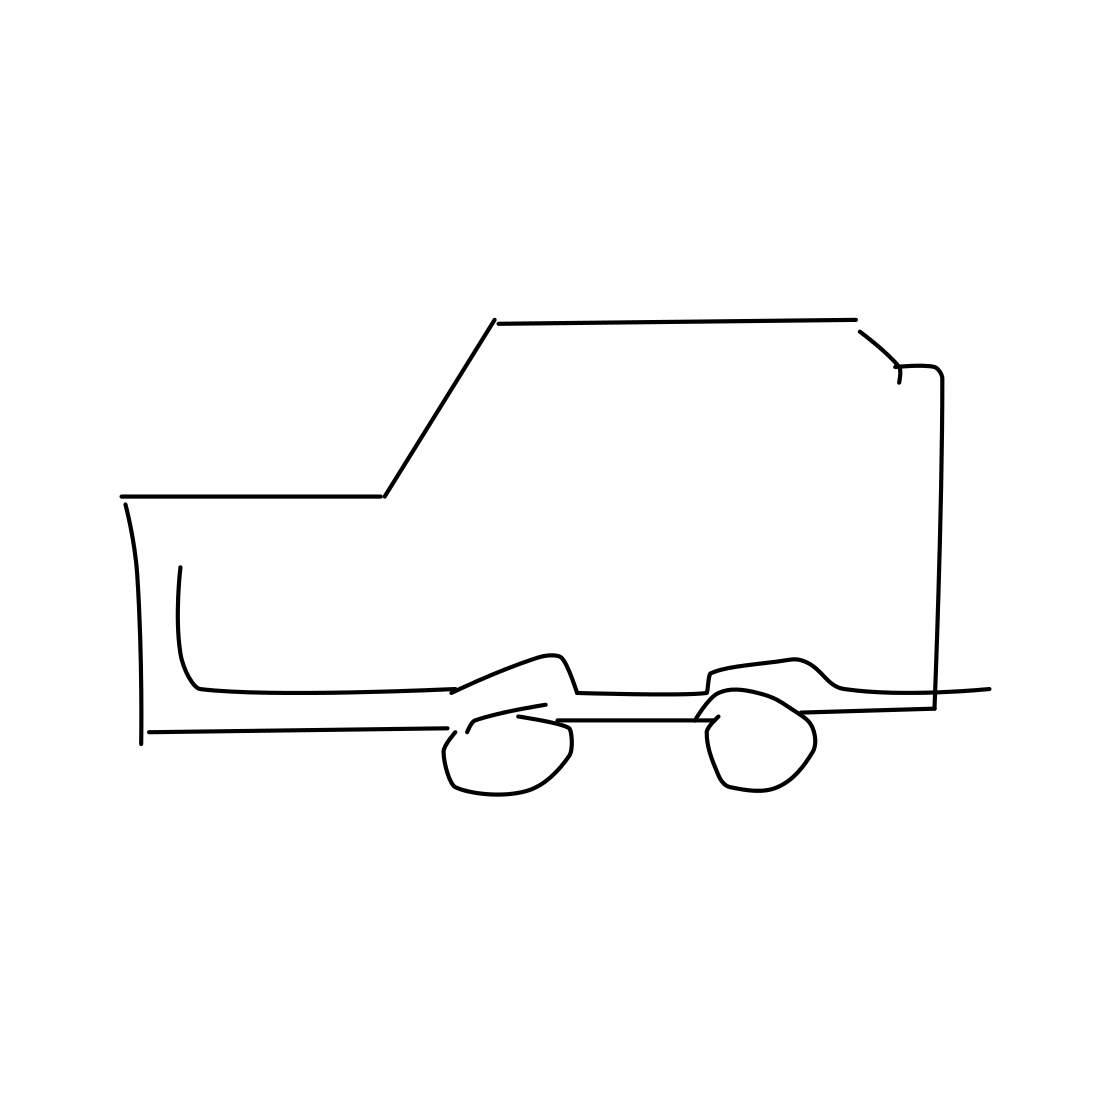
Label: race car